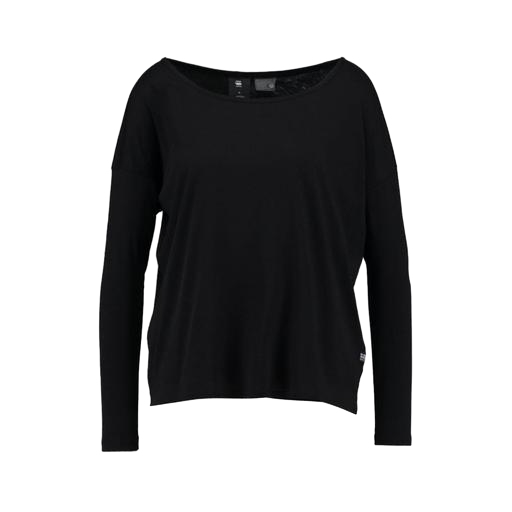
black women’s ua studio oversized t, black women's long sleeve t-shirt, black long-sleeved jersey top, white background